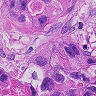
Metastatic tissue present: yes